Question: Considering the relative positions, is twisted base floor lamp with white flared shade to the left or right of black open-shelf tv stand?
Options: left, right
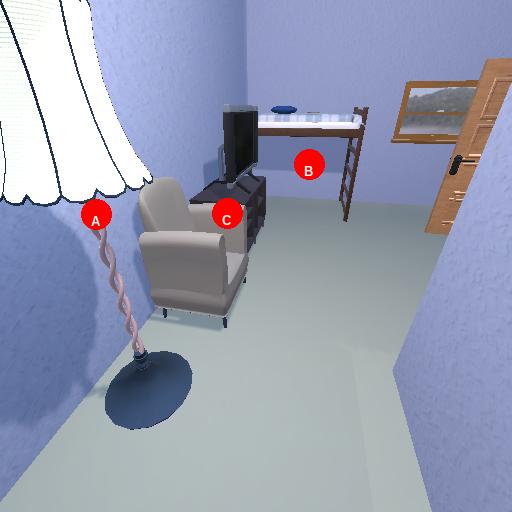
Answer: left